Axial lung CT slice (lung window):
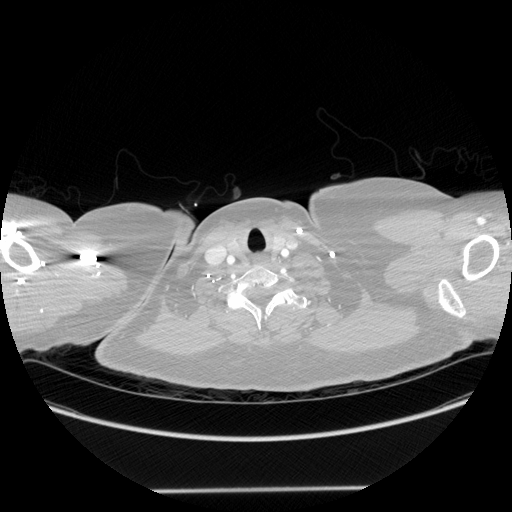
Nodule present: no